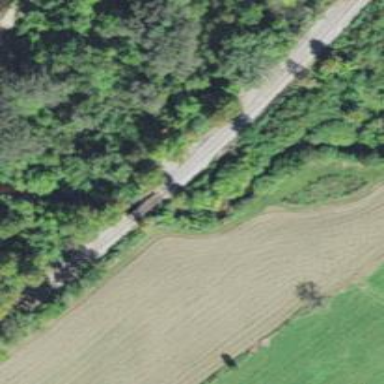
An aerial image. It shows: Bridge over railway line.